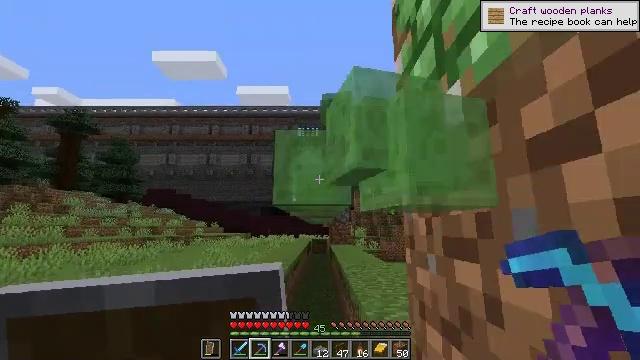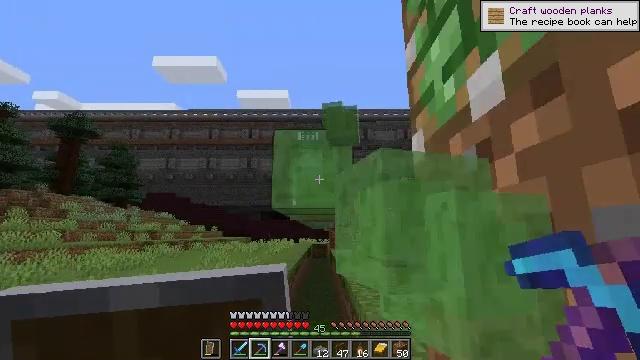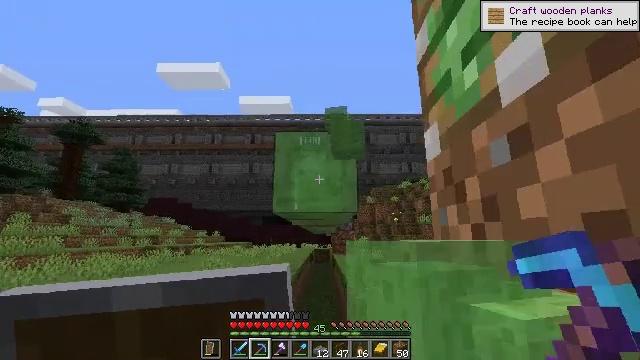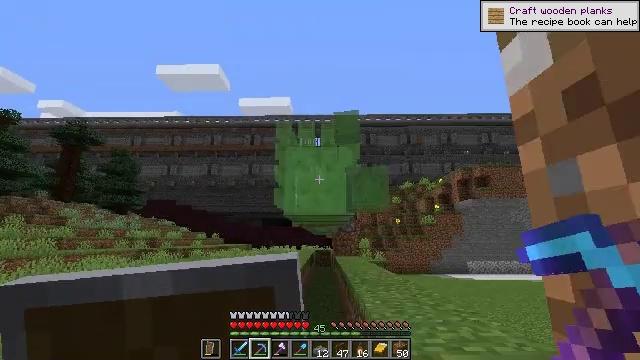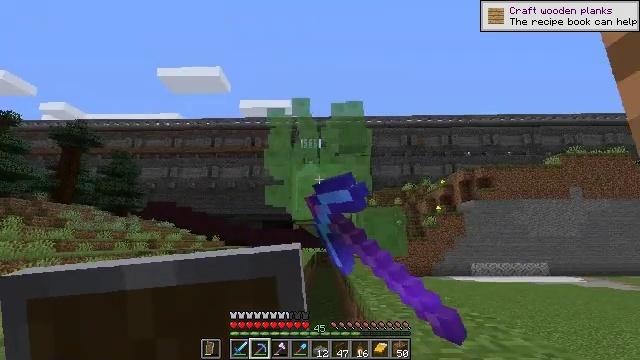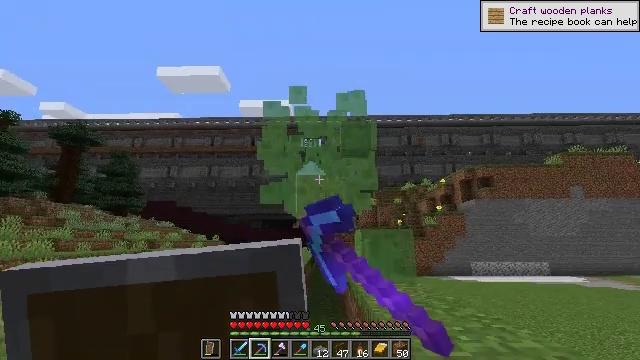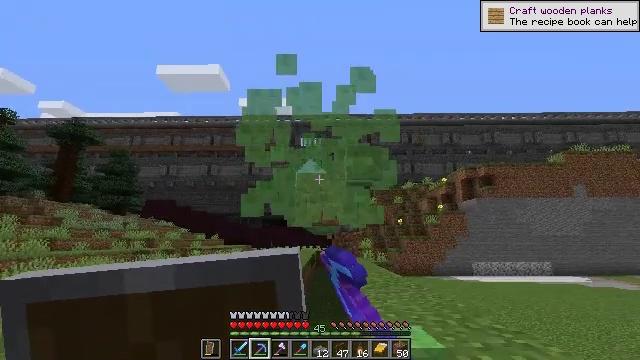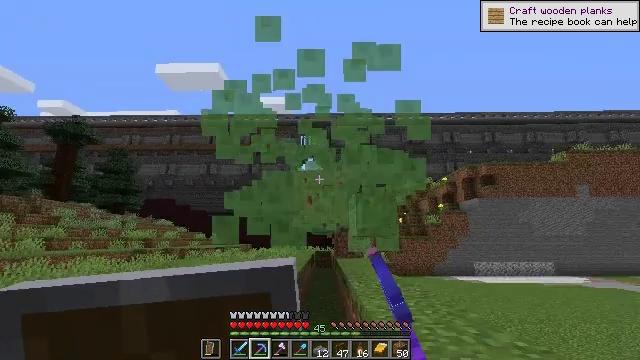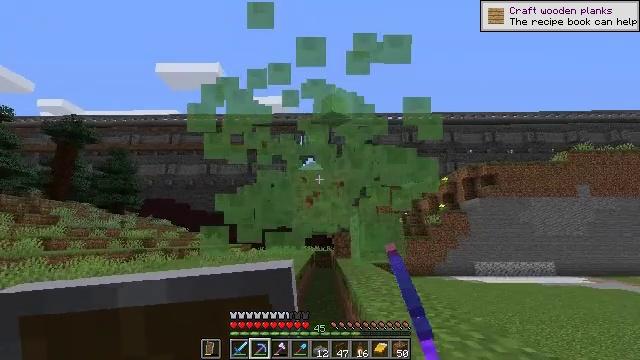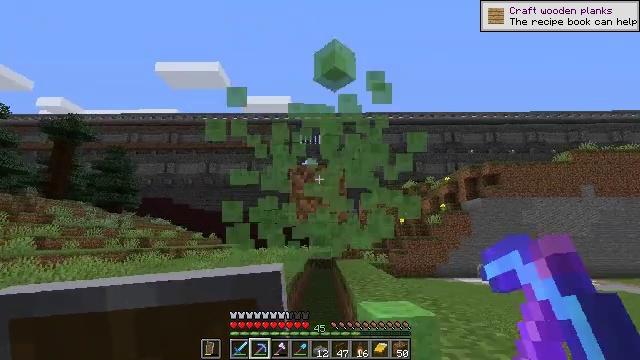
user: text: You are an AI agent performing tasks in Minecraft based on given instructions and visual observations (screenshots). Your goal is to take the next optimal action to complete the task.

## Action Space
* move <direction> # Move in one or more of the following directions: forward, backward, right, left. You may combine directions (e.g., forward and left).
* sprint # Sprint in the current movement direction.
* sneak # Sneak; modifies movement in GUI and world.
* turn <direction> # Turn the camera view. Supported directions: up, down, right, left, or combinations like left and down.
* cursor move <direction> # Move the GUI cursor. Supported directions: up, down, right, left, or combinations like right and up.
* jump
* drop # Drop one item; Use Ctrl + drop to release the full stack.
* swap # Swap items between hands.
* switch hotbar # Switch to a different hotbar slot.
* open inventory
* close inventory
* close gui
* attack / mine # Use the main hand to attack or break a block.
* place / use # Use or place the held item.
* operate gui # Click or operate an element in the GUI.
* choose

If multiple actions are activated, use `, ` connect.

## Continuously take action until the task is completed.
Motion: motion action
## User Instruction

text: Break the slime block to collect it.
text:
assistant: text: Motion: move forward
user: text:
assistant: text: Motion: move forward, turn up
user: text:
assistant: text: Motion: move forward, attack / mine
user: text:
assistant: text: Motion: move forward, attack / mine
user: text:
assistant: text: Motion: move forward, attack / mine
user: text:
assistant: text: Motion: move forward, attack / mine
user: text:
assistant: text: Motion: move forward, attack / mine
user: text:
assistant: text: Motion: move forward, attack / mine
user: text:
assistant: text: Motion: move forward, attack / mine
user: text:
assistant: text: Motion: attack / mine